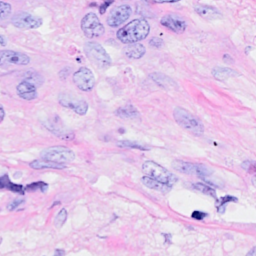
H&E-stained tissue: Breast